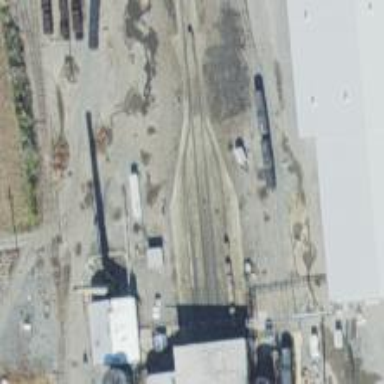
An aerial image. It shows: Narrow-gauge railway in service yard.